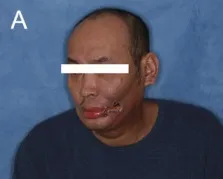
Operational procedure: (A). Preoperative photo.
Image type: medical_photograph (other_medical_photograph)